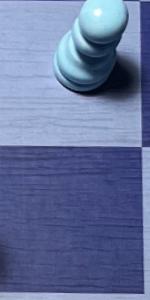
Label: Empty